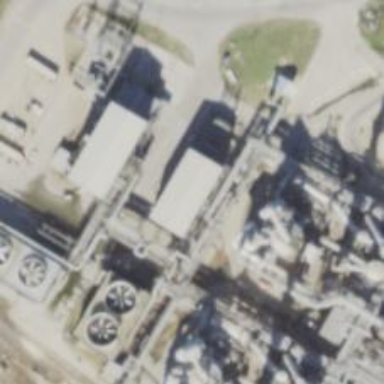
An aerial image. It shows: Steam turbine power generator fueled by waste.